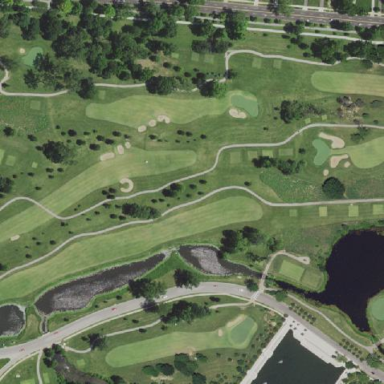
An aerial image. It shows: Water hazard in golf course. The hazard is natural water feature.